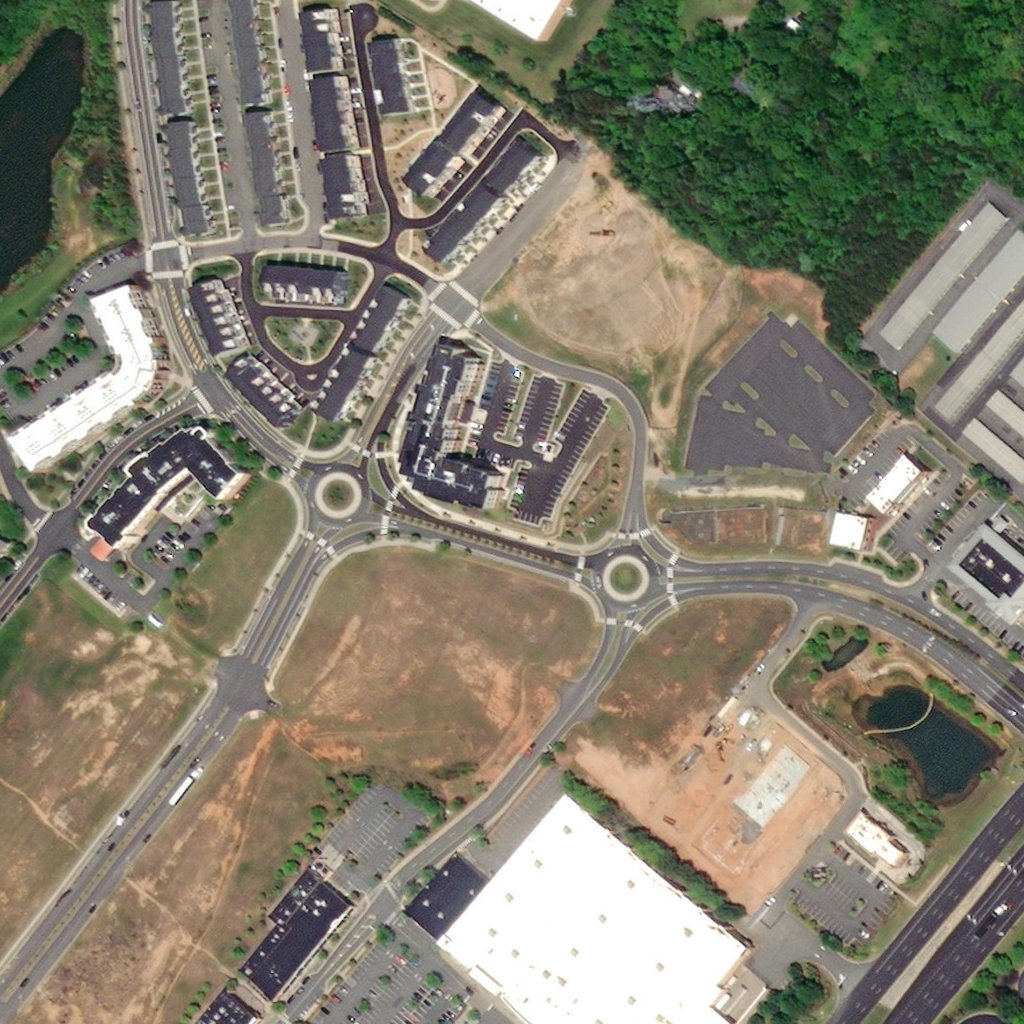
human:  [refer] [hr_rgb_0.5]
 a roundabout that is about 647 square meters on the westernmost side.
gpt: <box>[[29, 45, 35, 51, 0]]</box>

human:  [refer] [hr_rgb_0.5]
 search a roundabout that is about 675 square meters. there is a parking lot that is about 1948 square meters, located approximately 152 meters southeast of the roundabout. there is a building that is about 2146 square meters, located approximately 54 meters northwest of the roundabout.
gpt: <box>[[57, 53, 63, 59, 0]]</box>